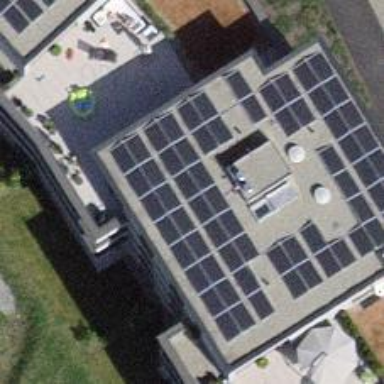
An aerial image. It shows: Solar power generator.